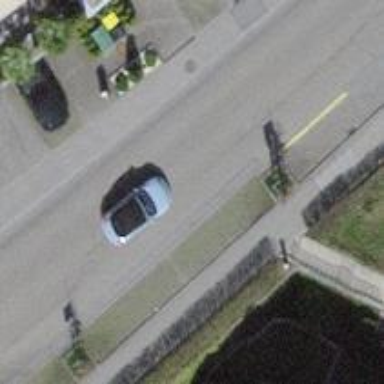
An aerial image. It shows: Residential road with asphalt surface. There are separate sidewalks on both sides.